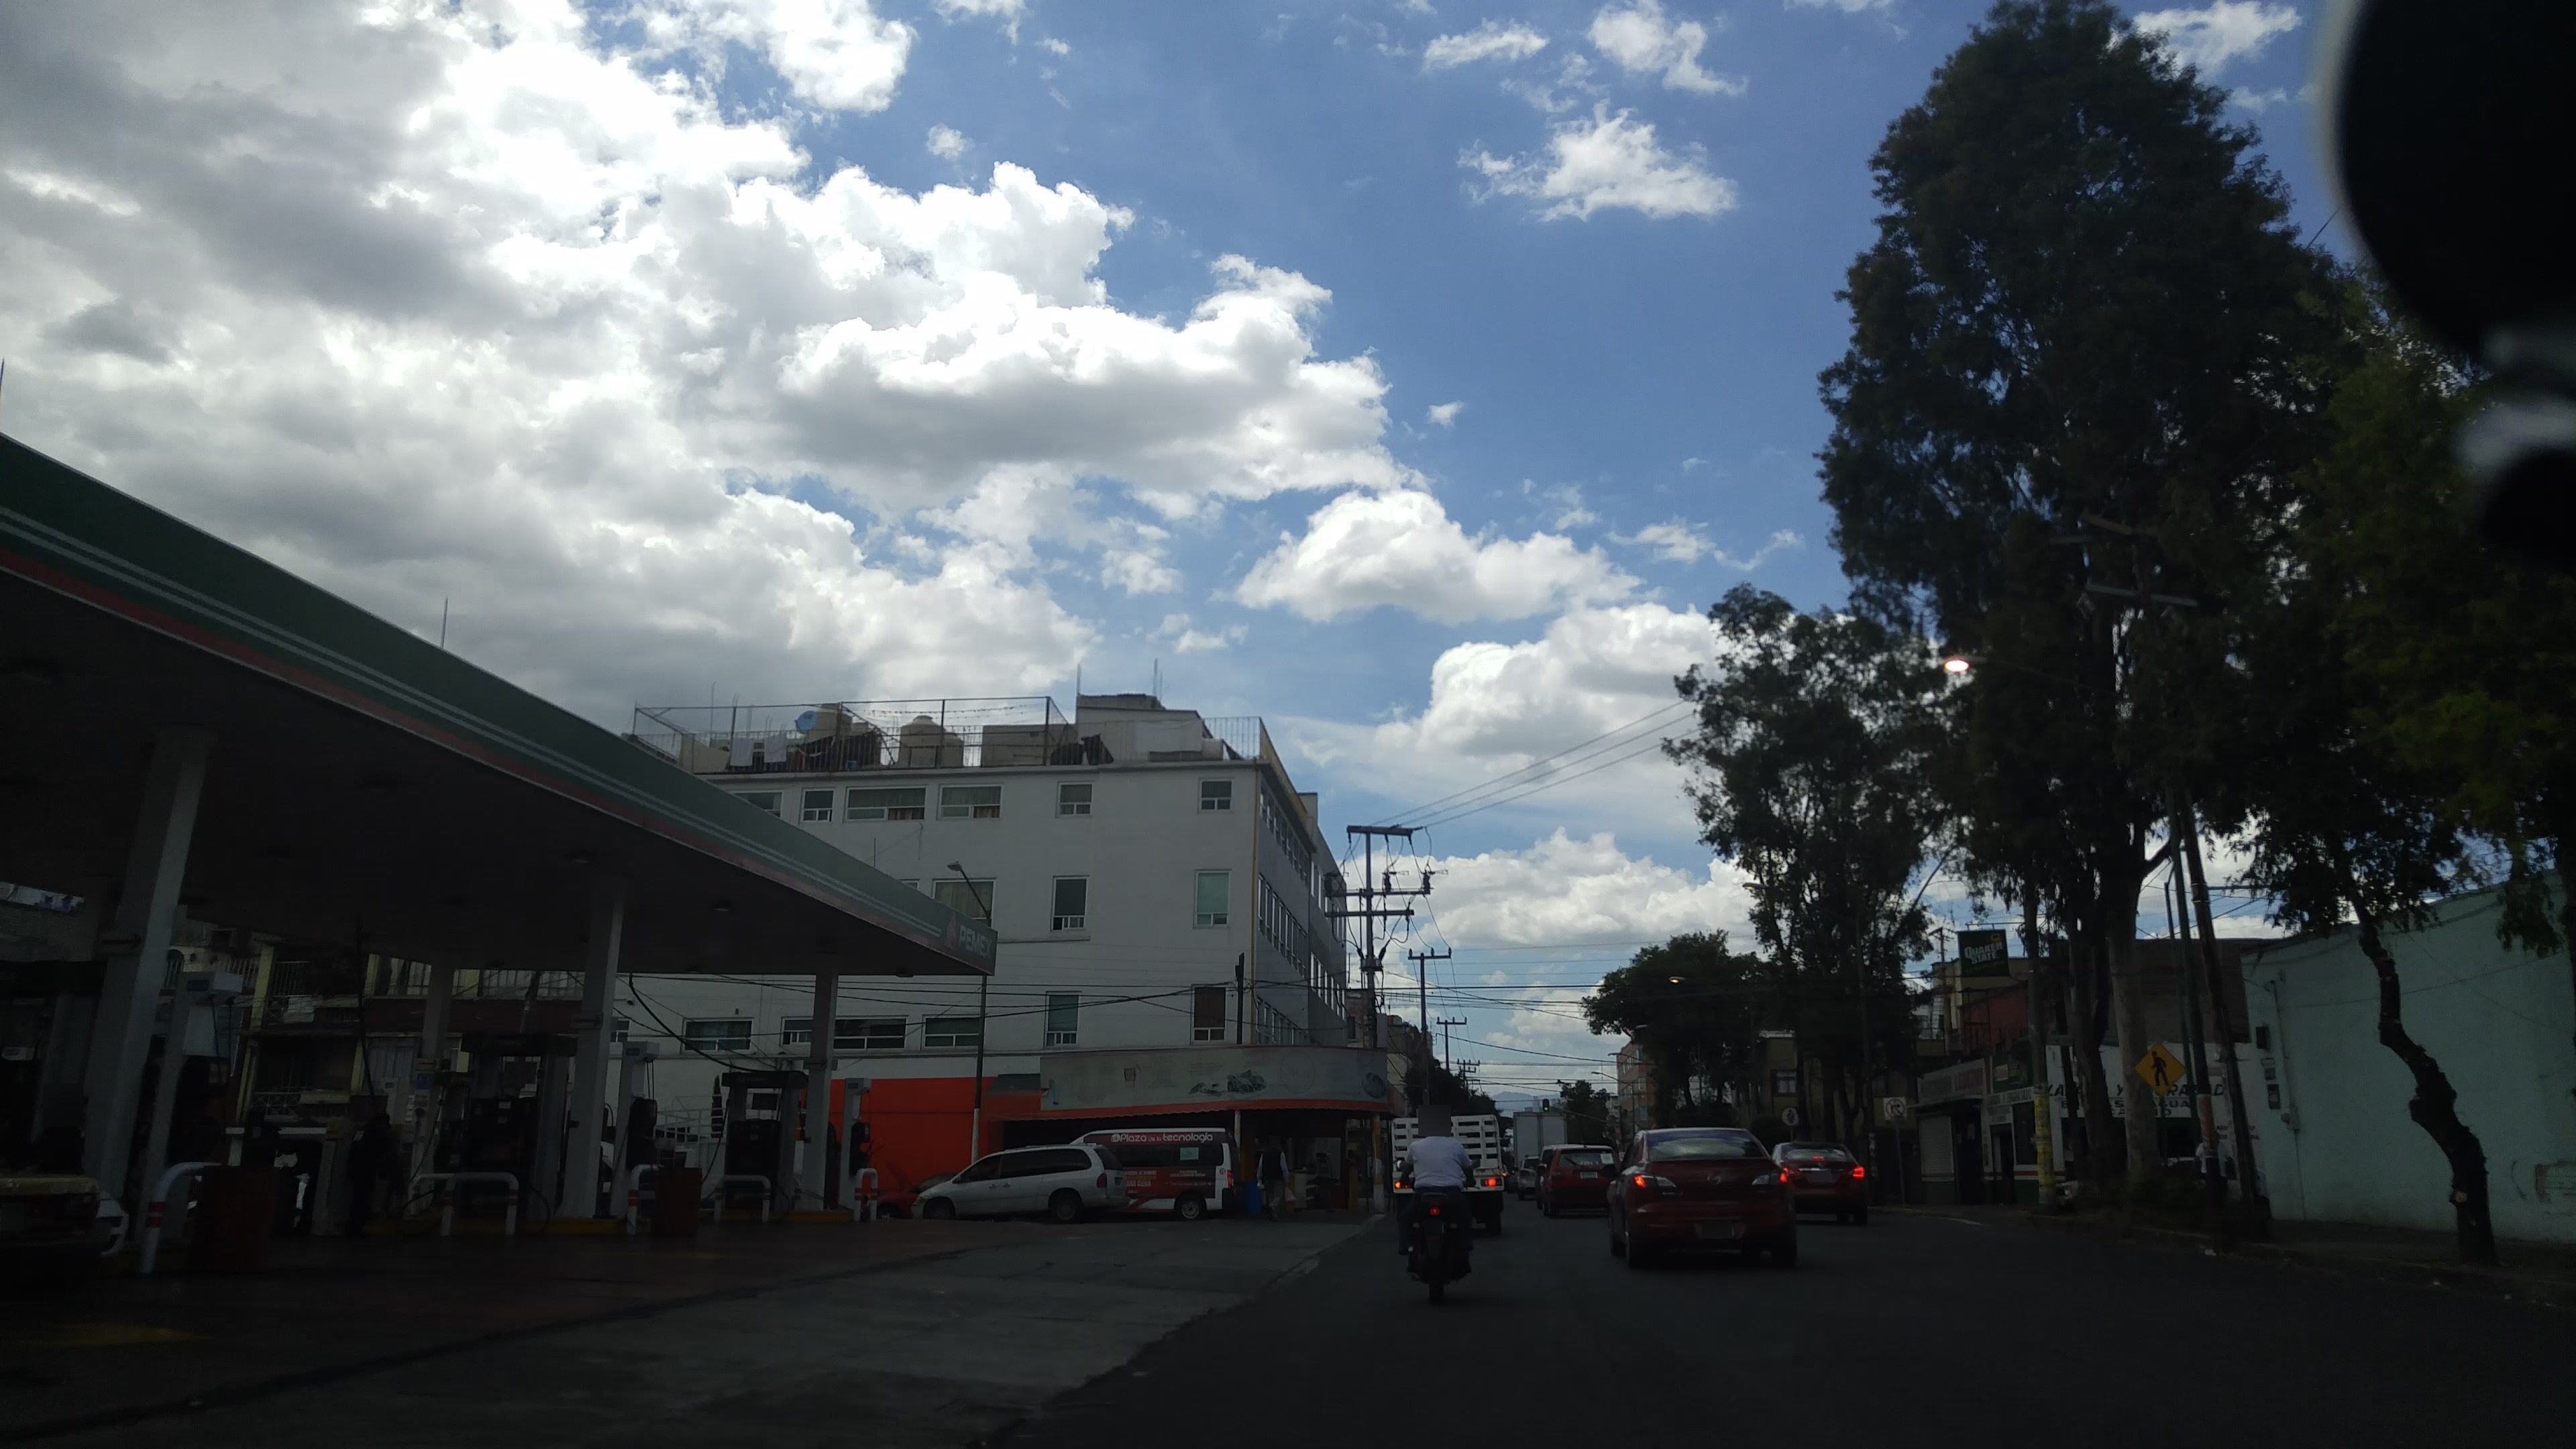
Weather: cloudy
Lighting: day
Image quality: good
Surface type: driving surface
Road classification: primary
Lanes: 3
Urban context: urban centre
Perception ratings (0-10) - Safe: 3.11, Lively: 7.98, Beautiful: 7.68, Boring: 0.99, Depressing: 4.54, Wealthy: 0.78